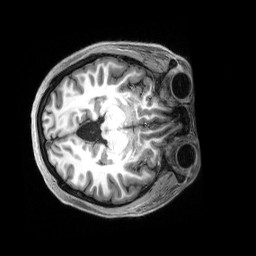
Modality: T1w
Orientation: axial
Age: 19
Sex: female
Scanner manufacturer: siemens
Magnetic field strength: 3 T
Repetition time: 2.5 s
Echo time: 0.00222 s